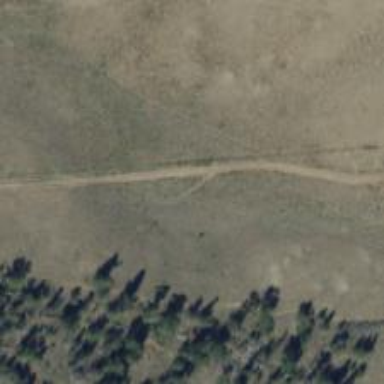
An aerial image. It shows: Track road designated as standard/terra trail by the US Forest Service.